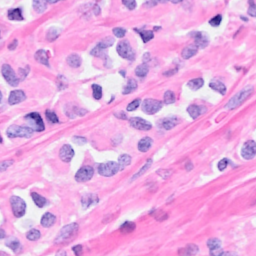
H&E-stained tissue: Breast